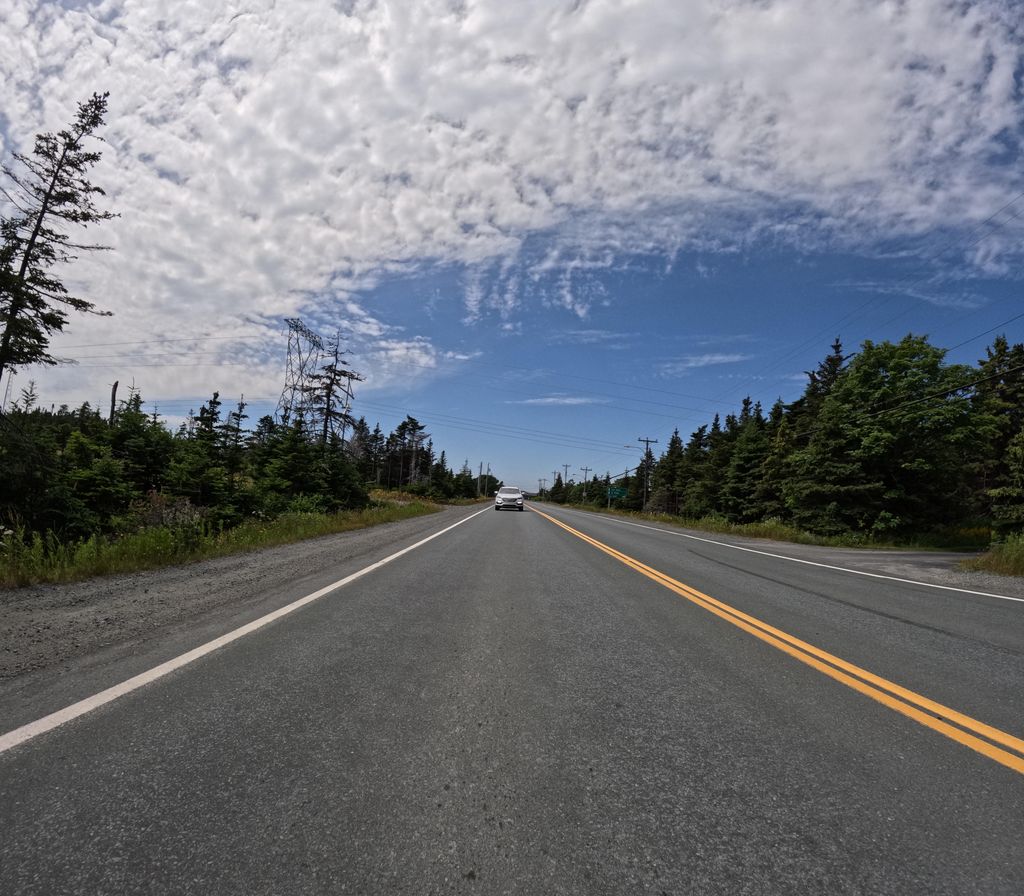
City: st_johns